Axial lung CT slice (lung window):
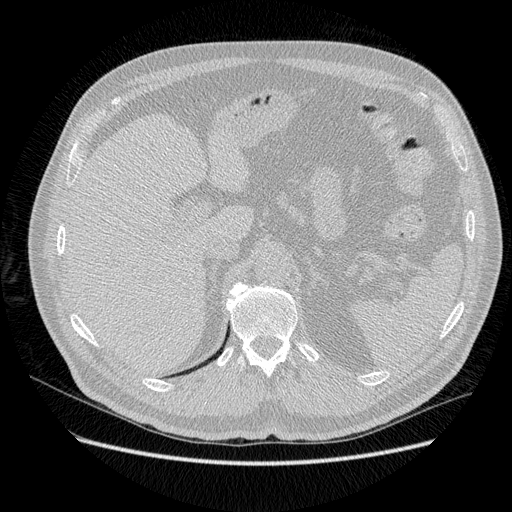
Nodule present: no